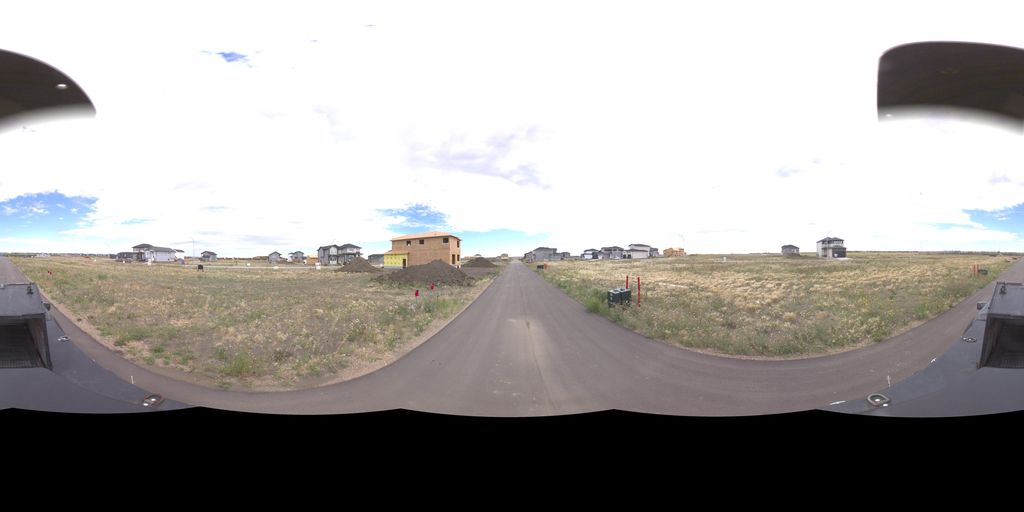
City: saskatoon